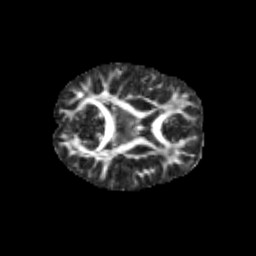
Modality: FA
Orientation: axial
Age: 12
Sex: male
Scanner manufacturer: siemens
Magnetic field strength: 3 T
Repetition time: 3.8 s
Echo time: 0.07 s